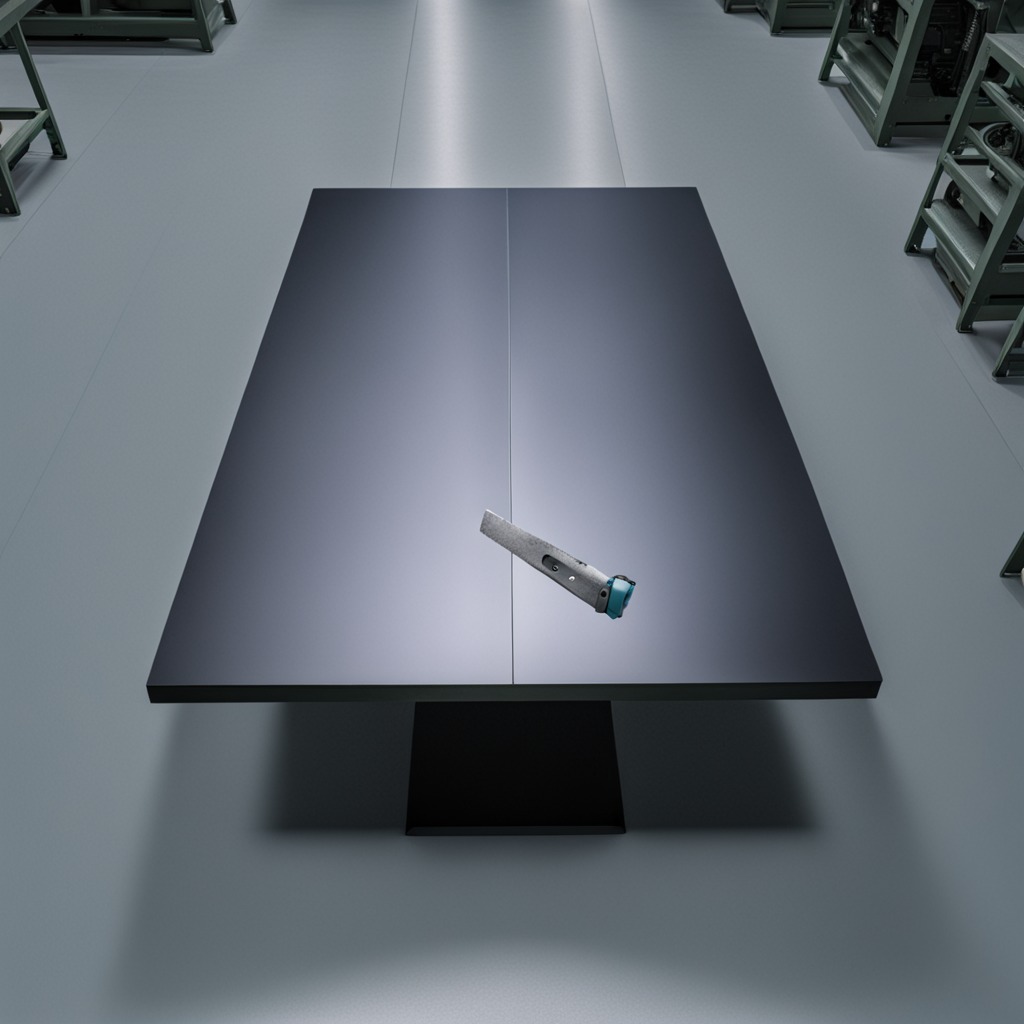
A metal saw is lying on the tabletop.